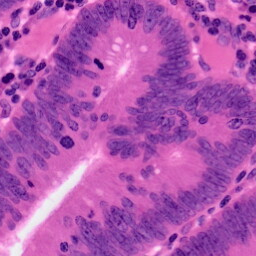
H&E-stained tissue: Colon